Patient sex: M
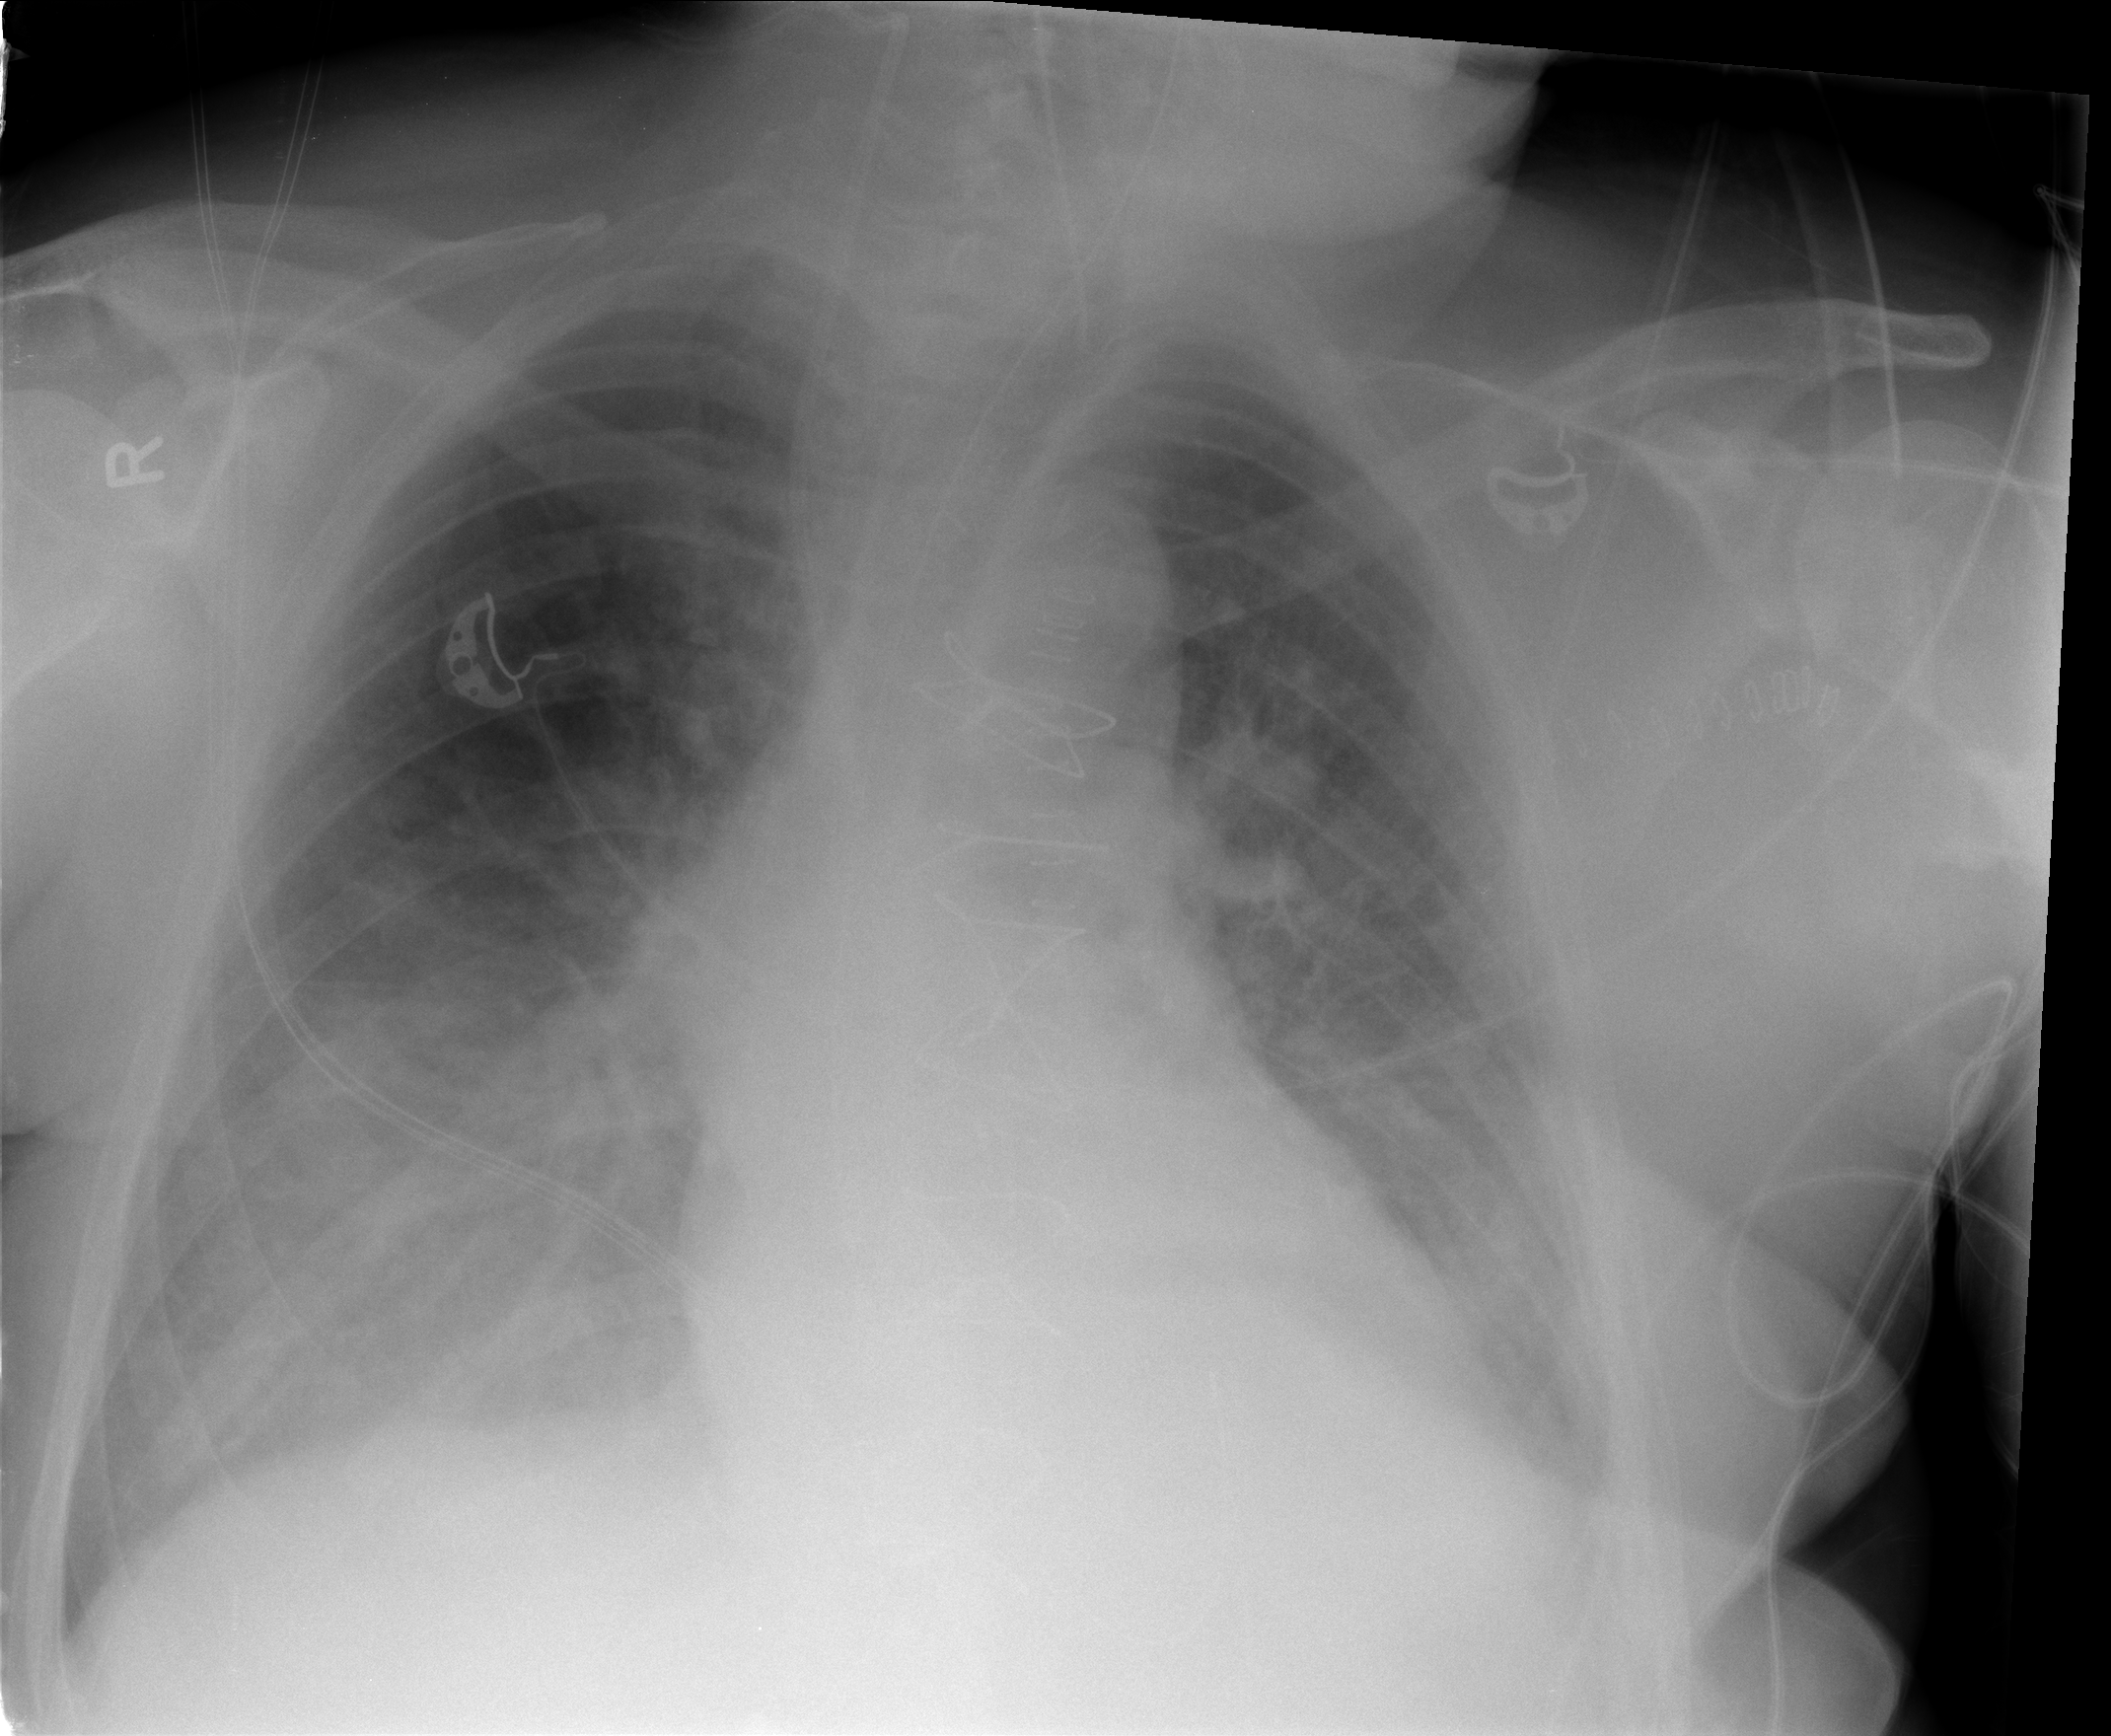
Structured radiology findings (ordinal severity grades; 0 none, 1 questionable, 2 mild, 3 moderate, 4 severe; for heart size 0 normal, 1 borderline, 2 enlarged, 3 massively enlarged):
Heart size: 2
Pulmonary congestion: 3
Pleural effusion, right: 3
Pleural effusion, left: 2
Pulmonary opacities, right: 3
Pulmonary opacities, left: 3
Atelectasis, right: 3
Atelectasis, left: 3